Question: Im getting this error when im trying to insert something in my database:

The strange thing is, that the error only occurs when there is about 12-14 previus records in the table that im inserting to. Anyone that knows how to solve this?
Here is my code:
'''
- (void)addToBasket:(id)sender {
NSArray *sysPaths = NSSearchPathForDirectoriesInDomains( NSDocumentDirectory, NSUserDomainMask, YES );
NSString *docDirectory = [sysPaths objectAtIndex:0];
NSString *filePath = [NSString stringWithFormat:@"%@/MainDatabase.db", docDirectory];
databasePath = filePath;
db = [FMDatabase databaseWithPath:databasePath];
if (![db open]) { [db release]; return; }
NSInteger prodID = ((UIControl*)sender).tag;
[db executeUpdate:@"INSERT INTO order_items VALUES (?, ?, ?, ?)", @"", [NSNumber numberWithInt:prodID], orderID, [NSNumber numberWithInt:1], nil];
[basket insertObject:[NSNumber numberWithInt:prodID] atIndex:0];
[basketQA insertObject:[NSNumber numberWithInt:1] atIndex:0];
[basketItemName insertObject:@"test" atIndex:0];
[basketPrice insertObject:@"test" atIndex:0];
NSIndexPath *indexPath = [NSIndexPath indexPathForRow:0 inSection:0];
[self.tableView insertRowsAtIndexPaths:[NSArray arrayWithObject:indexPath] withRowAnimation:UITableViewRowAnimationAutomatic];
[db close];
}
'''
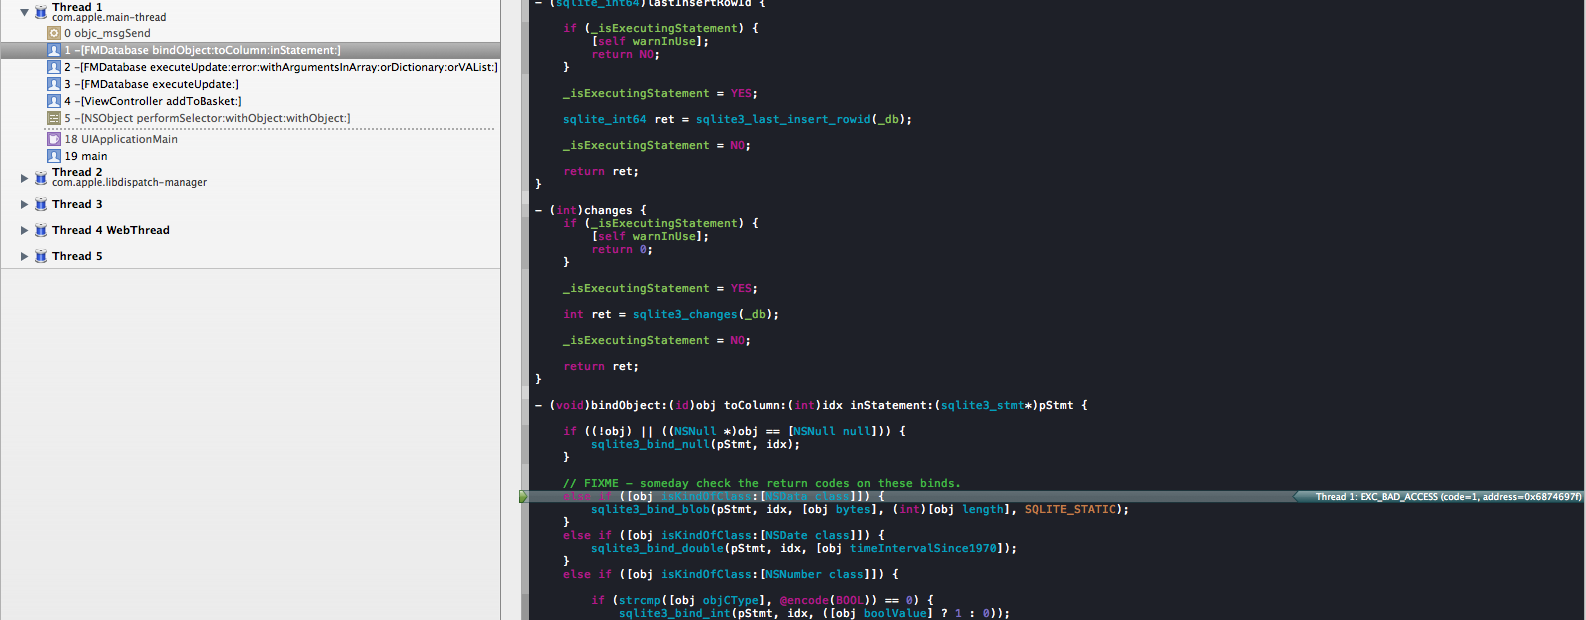
Answer: What type is 'orderID'? Where is it coming from? Are you sure it's not a dangling pointer? You are only supposed to pass objects into 'executeUpdate:'.
Also, you are over-releasing 'db'. Unless a method has 'new', 'alloc', 'retain', or 'copy' in the name, any object returned is autoreleased. You don't have to release it yourself.